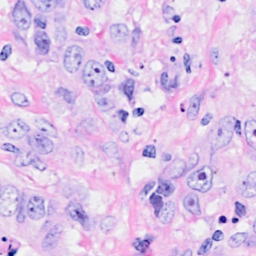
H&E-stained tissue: Breast